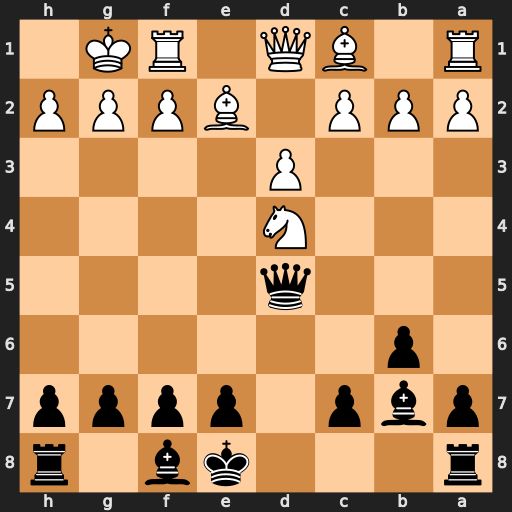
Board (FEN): r3kb1r/pbp1pppp/1p6/3q4/3N4/3P4/PPP1BPPP/R1BQ1RK1
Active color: b
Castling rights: kq
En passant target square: -
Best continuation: Qxg2#